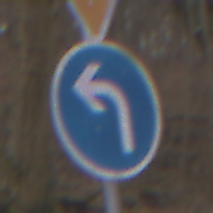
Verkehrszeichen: VorgeschriebeneFahrtrichtungLinks
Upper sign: VorfahrtGewaehren
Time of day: MorningAfternoon
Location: Outdoor (Nature)
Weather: Overcast
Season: Autumn
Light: Natural